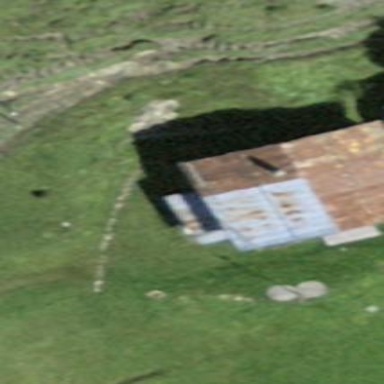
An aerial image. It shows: Detached building with gabled roof.